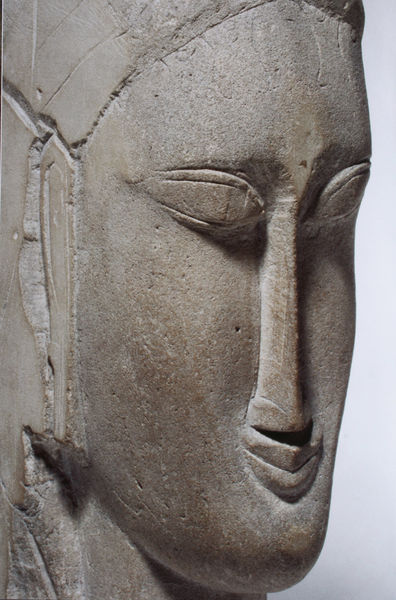
Titel: Tête de femme, Frauenkopf
Künstler: Amedeo Modigliani
Standort: Paris
Institution: Centre Pompidou, Musée National d'Art Moderne
Schlagwörter: kopf, mann, ausschnitt, braun, frau, haar, marmor, mund, nase, ohr, ohrring, profil, stirn, tuch, augen, gesicht, lang, stein, hals, portrait, porträt, auge, figur, haare, kinn, lippen, ohren, rechts, skulptur, statue, lächeln, relief, abstrakt, afrika, detail, schmal, brauen, büste, glatt, plastik, nachdenklich, wange, geschlossen, foto, fotografie, lachen, bedeckt, oberfläche, plastisch, asien, asiatisch, kopfputz, sandstein, unfertig, indien, gestreckt, skultpur, beschädigt, archaisch, frauenkopf, modigliani, frisur#